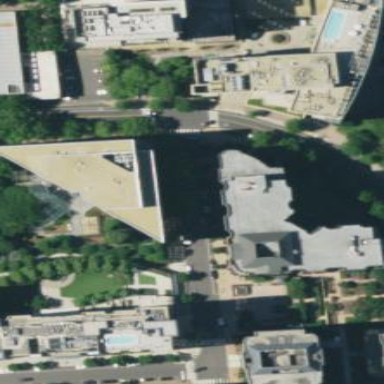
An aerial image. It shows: Office building.